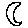
Label: moon